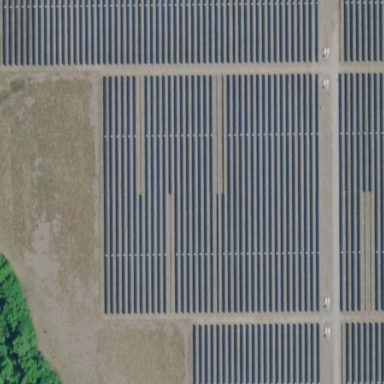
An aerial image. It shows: Solar power plant with photovoltaic technology surrounded by fence.